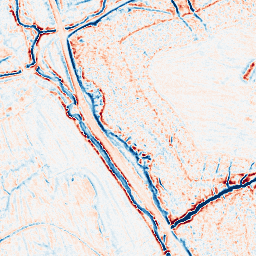
Category: edge_preserving
Decomposition family: bilateral
Decomposition parameters: d: 9
sigma_color: 75
sigma_space: 25
Upsampling method: quartic
Upsampling parameters: scale: 2
Upsampling scale: 2